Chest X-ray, PA view. Patient: 30 years old, sex M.
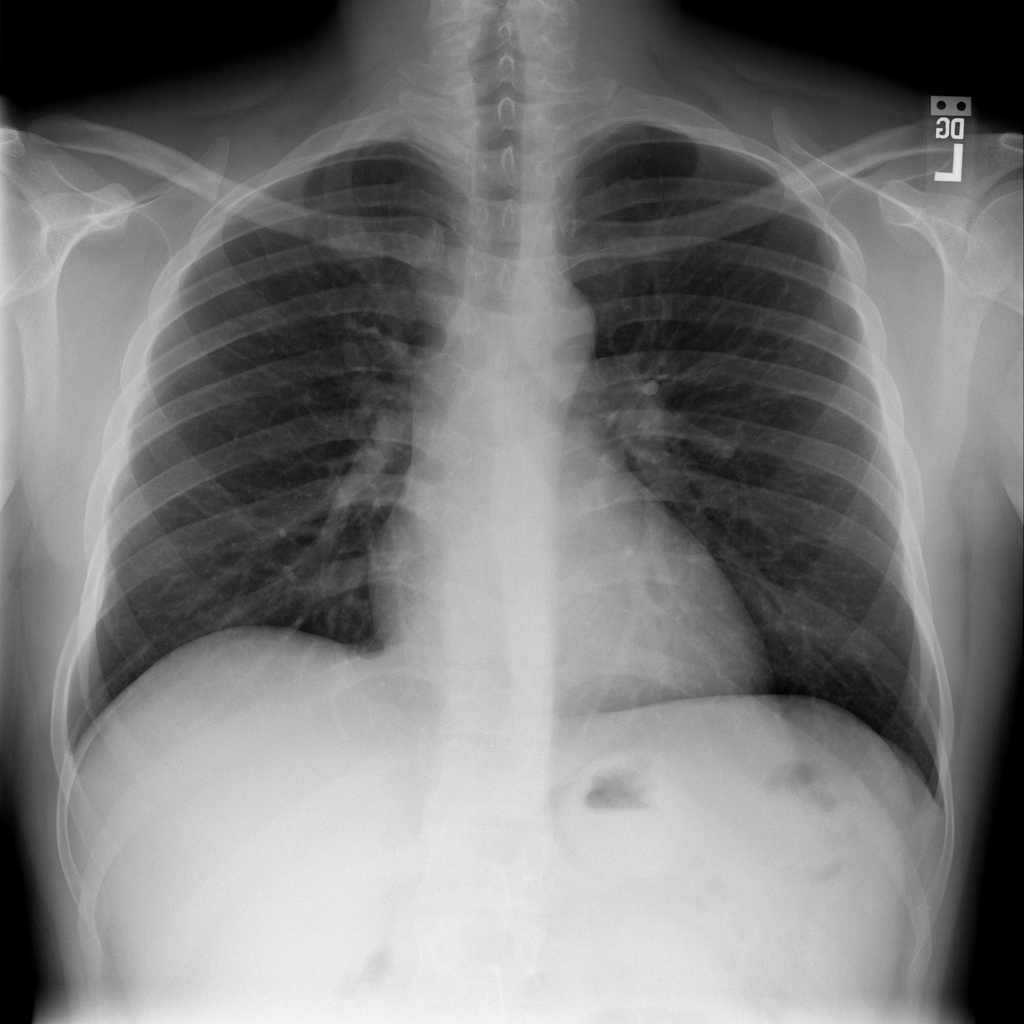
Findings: No Finding